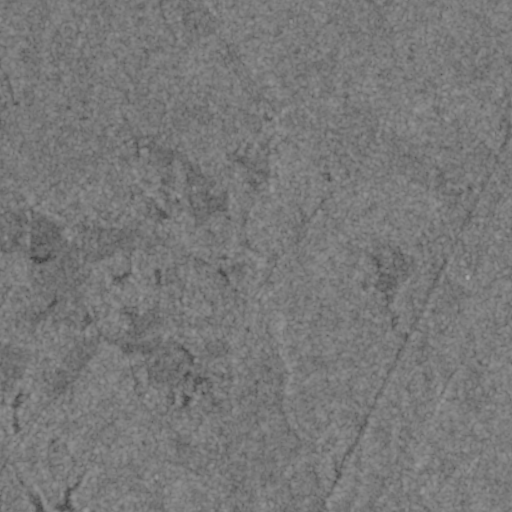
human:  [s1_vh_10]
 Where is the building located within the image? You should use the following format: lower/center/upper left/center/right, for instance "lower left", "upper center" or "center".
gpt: The building is located in the center of the image.
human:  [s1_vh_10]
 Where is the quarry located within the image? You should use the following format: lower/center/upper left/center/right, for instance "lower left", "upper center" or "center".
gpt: There is no quarry in the image.

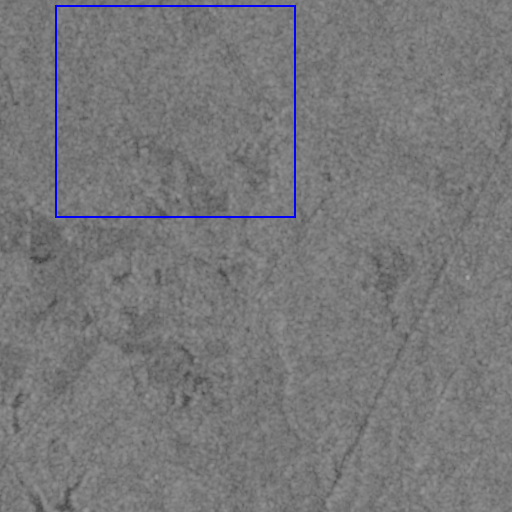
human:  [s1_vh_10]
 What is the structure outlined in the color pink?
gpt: There is no pink outline.
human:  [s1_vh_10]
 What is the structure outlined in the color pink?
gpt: There is no structure outlined in pink.